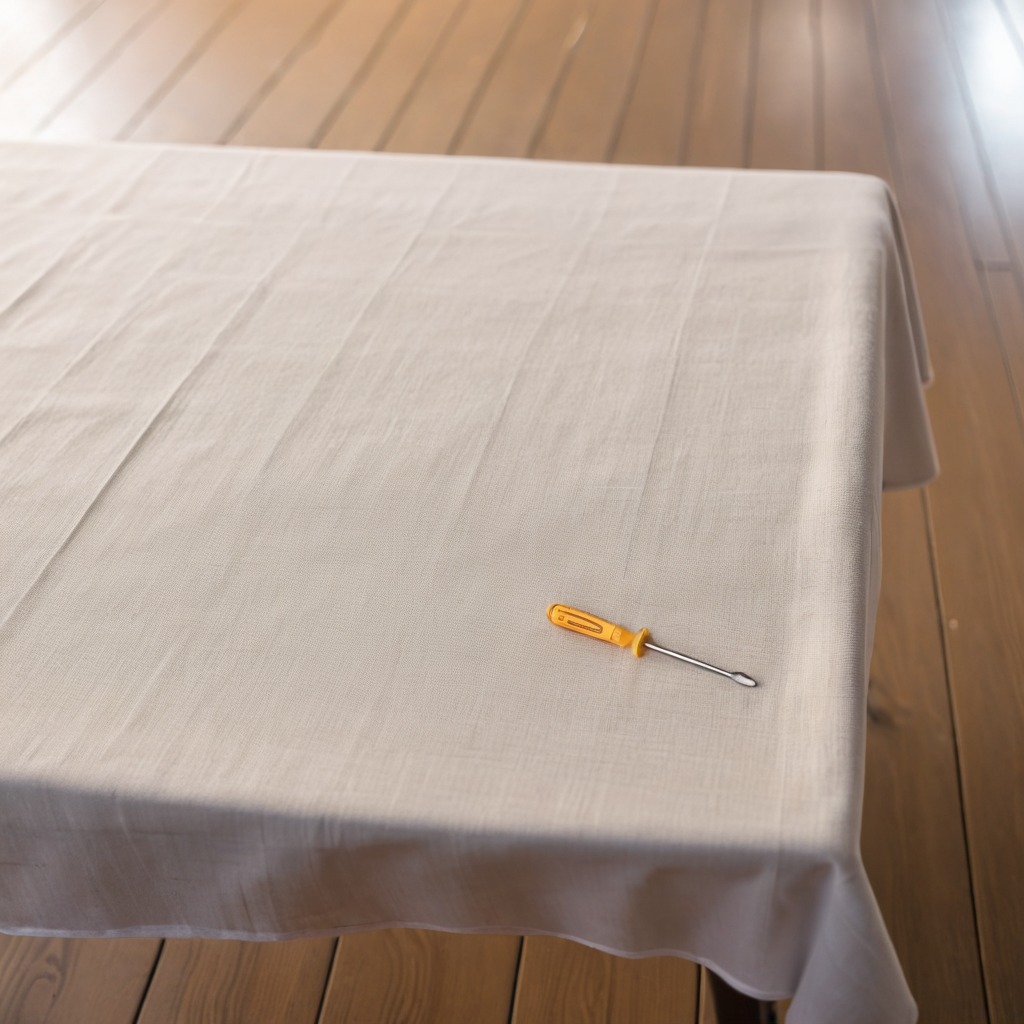
A screwdriver lying on a wooden table in an outdoor workshop during daytime bright natural light soft shadows worn but beneath the cloth